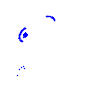
Particle: electron